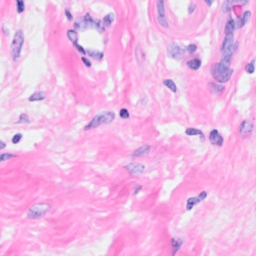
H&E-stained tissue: Breast